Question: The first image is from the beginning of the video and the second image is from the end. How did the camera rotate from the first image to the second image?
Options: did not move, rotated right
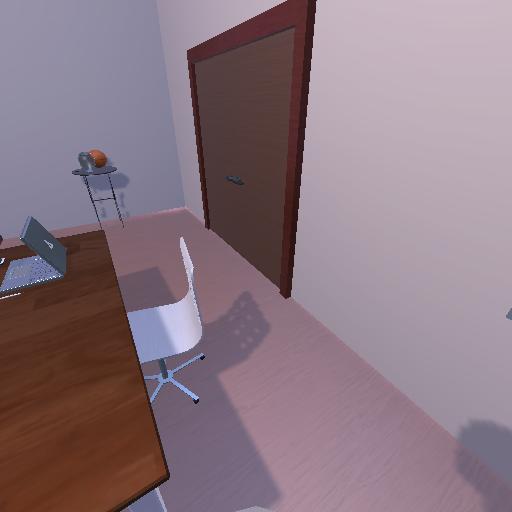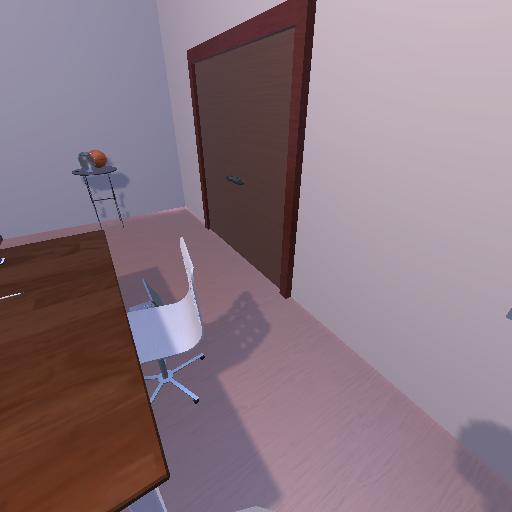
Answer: did not move